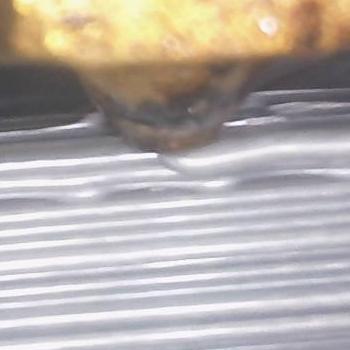
Flow rate: 252%